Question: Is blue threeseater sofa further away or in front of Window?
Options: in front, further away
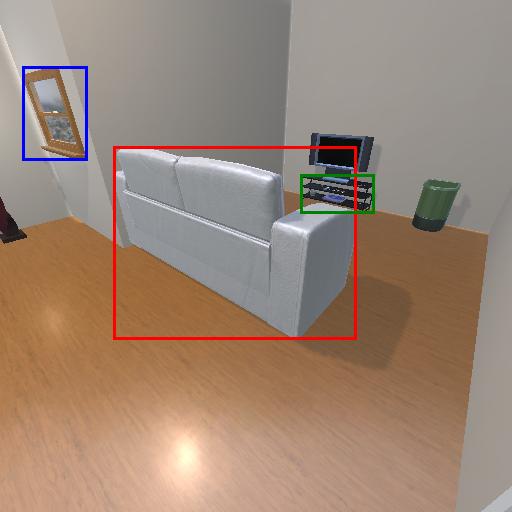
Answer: in front